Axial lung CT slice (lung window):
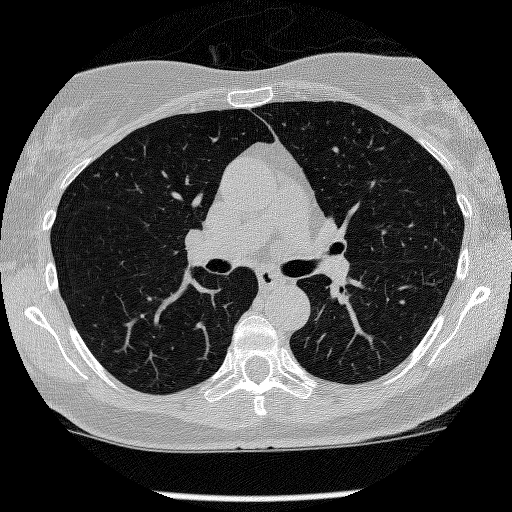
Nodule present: no